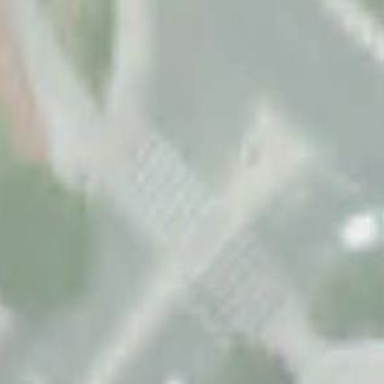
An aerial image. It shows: Uncontrolled crossing on the road.